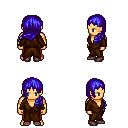
a pixel art fantasy rpg character, male body template, human, tanned skin, brown robe, red pants, blue left-swept hairstyle, maroon shoes, four views (front, back, left, right), 2x2 character sprite sheet, small pixel art, hard edges, no anti-aliasing